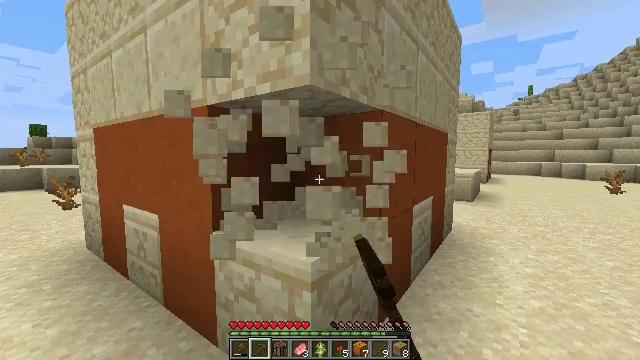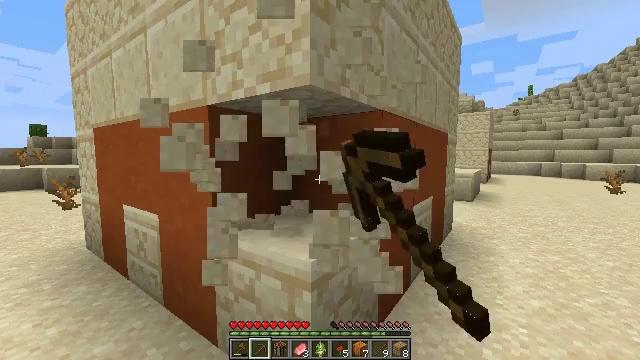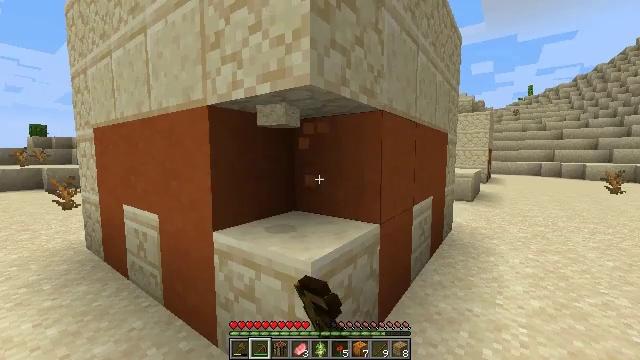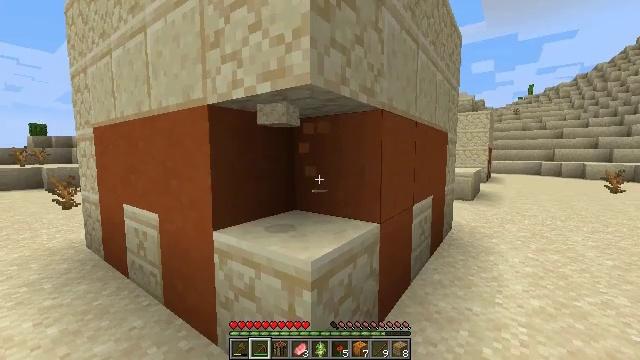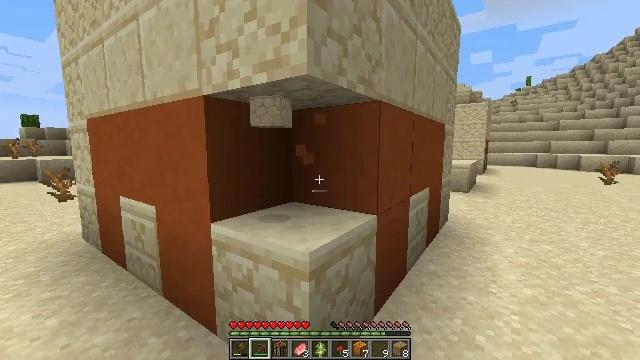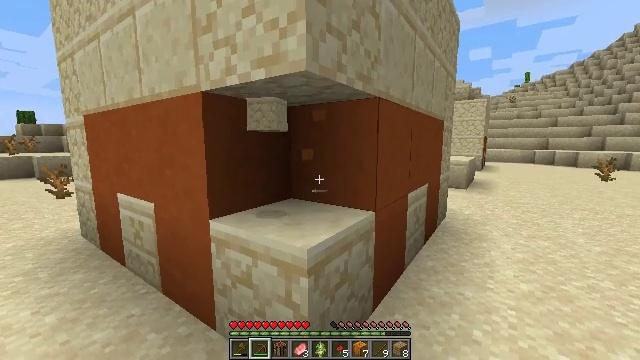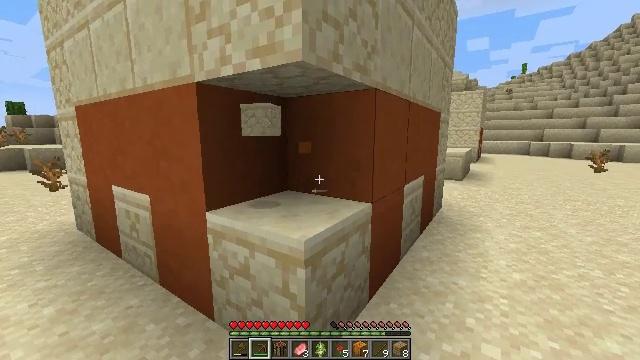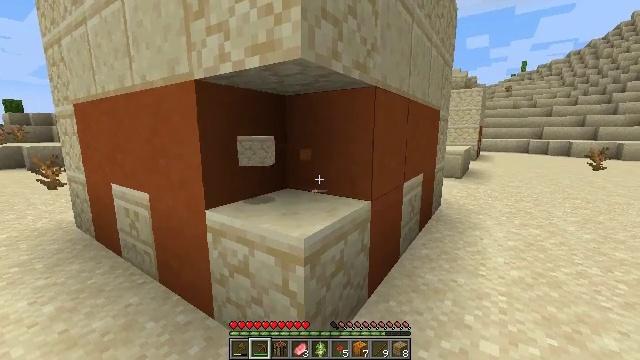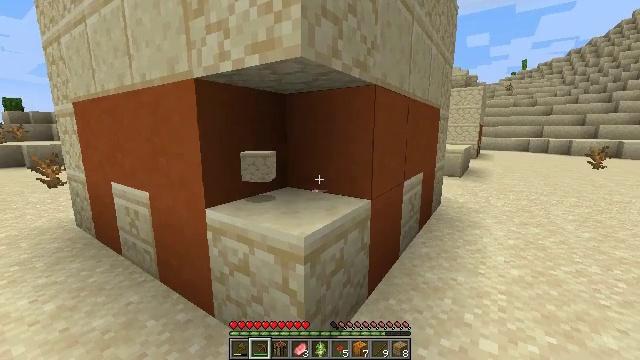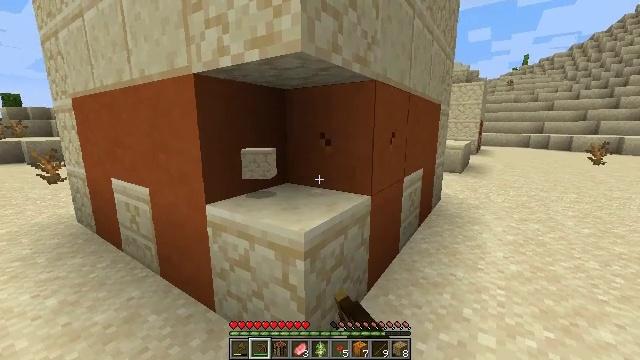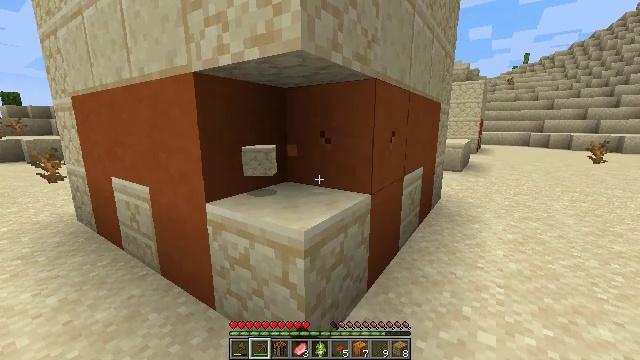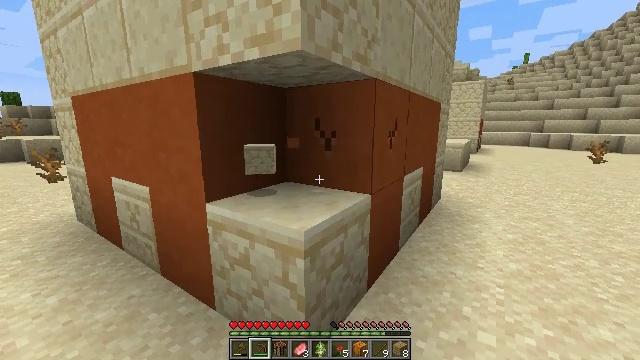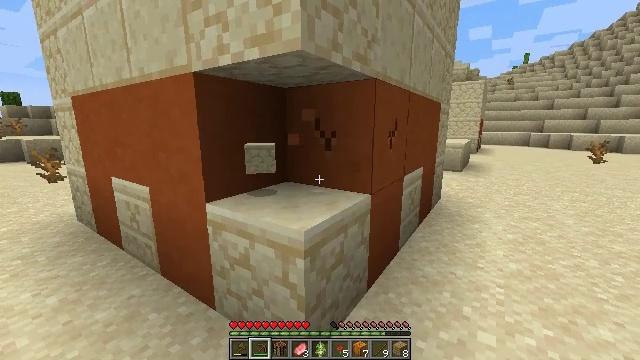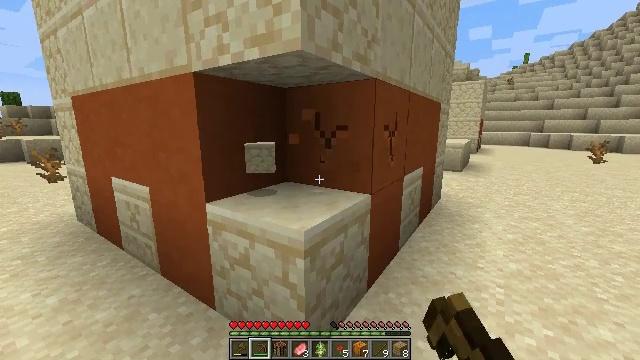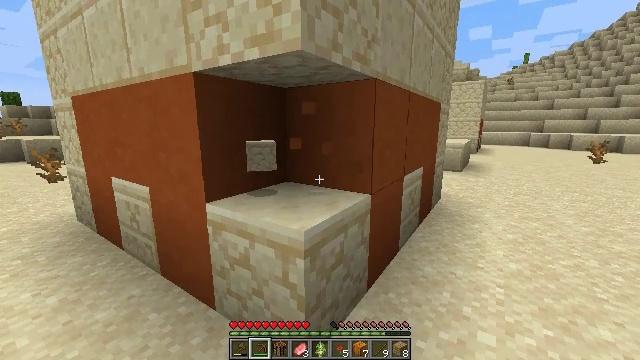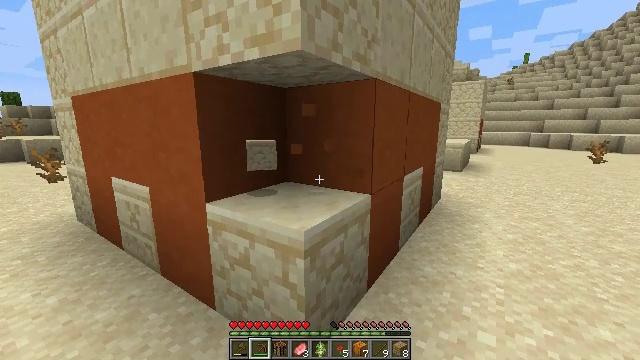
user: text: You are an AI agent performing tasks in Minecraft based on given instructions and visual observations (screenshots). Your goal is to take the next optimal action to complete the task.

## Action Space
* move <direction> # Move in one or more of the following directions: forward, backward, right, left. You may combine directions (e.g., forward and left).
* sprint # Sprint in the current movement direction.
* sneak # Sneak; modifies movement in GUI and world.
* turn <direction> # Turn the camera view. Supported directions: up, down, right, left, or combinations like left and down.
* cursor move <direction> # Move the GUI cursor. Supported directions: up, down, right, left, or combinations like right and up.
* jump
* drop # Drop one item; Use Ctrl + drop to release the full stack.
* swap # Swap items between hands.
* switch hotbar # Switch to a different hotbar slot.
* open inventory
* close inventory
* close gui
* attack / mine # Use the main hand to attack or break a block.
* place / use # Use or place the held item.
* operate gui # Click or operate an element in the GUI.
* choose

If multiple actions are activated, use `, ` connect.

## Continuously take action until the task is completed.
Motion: motion action
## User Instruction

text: Gather orange terracotta blocks.
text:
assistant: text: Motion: attack / mine
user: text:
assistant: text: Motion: attack / mine
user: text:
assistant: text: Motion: no_op
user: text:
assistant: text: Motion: turn down
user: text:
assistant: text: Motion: no_op
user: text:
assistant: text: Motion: turn down
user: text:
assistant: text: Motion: no_op
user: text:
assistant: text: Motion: attack / mine
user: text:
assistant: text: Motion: attack / mine
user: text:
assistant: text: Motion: attack / mine
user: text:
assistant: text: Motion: attack / mine
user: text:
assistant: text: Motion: attack / mine
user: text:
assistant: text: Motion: attack / mine
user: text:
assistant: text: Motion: no_op
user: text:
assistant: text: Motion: no_op
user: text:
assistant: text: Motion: no_op
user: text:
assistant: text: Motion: no_op
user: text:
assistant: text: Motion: no_op
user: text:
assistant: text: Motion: no_op
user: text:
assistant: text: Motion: no_op
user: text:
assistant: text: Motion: no_op
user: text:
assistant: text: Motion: no_op
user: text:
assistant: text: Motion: no_op
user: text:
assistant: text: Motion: turn right and up
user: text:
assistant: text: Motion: move right, turn right and up, attack / mine
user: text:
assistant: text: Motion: move forward and move right, attack / mine
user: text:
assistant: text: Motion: move forward and move right, turn left, attack / mine
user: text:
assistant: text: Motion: move forward and move right, turn left, attack / mine
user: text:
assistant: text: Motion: move forward and move right, turn left, attack / mine
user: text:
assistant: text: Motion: move forward and move right, turn left and down, attack / mine